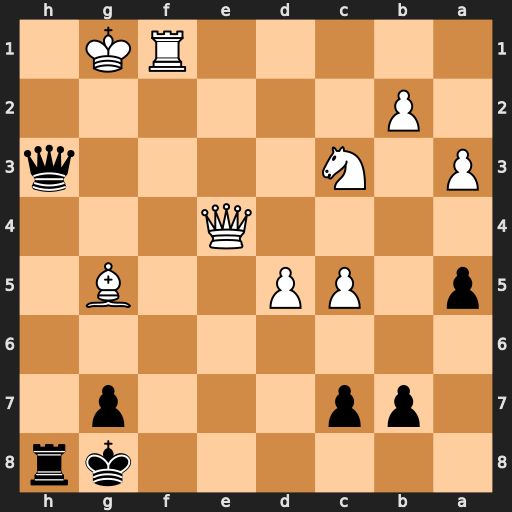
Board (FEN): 6kr/1pp3p1/8/p1PP2B1/4Q3/P1N4q/1P6/5RK1
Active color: b
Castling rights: -
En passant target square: -
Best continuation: Qh2#